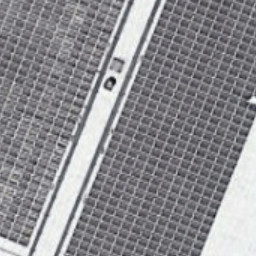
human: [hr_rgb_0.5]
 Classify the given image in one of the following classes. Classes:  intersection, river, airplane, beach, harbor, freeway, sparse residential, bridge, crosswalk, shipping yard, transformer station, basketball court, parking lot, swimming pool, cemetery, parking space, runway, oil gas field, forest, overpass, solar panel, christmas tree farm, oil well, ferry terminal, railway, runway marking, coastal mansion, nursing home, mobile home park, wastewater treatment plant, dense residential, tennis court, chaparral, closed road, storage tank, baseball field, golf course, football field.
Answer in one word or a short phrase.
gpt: solar panel